Field crop: maize
Growth stage: 2
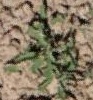
Species: convolvulus